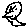
Label: bird